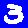
Digit: 3